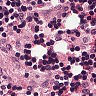
Metastatic tissue present: no